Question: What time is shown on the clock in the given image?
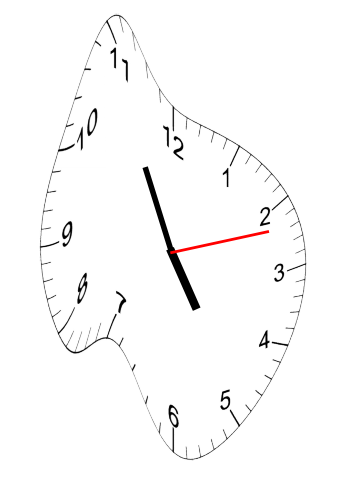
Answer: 04:55:12